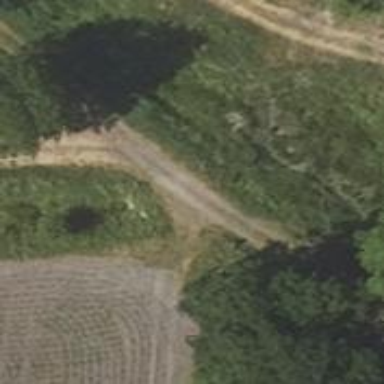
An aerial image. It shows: Track road with bridge. The track type is grade 3.